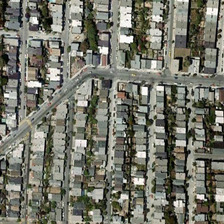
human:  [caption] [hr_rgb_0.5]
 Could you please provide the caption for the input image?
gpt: many buildings are in two sides of a curved road in a dense residential area .

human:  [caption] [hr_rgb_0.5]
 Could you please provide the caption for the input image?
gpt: many buildings are in two sides of a curved road in a dense residential area .

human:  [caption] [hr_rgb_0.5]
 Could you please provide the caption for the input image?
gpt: many buildings are in two sides of a curved road in a dense residential area .

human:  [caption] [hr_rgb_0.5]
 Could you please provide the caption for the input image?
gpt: many buildings are in two sides of a curved road in a dense residential area .

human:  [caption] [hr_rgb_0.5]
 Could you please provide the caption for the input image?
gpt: many buildings are in two sides of a curved road in a dense residential area .